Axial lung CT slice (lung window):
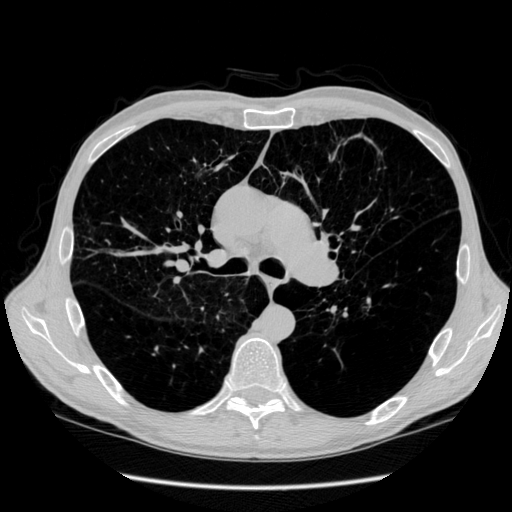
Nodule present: no